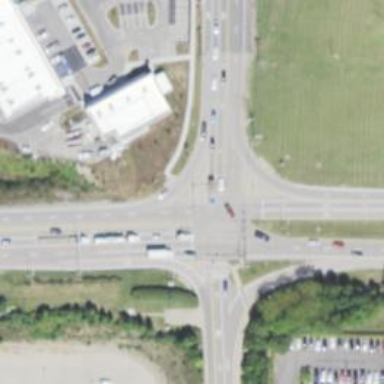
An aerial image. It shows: Trunk link highway.